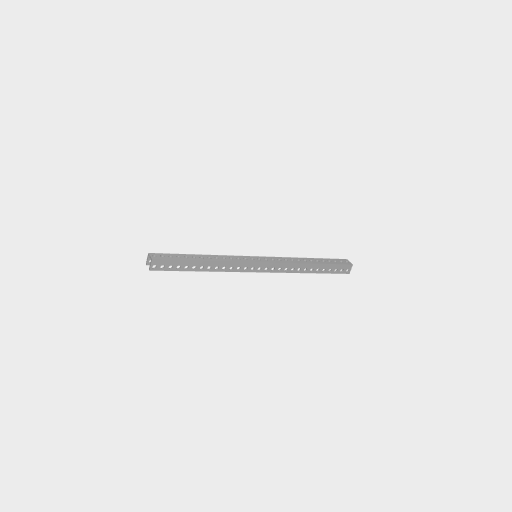
Part: UBeam29H